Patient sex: M
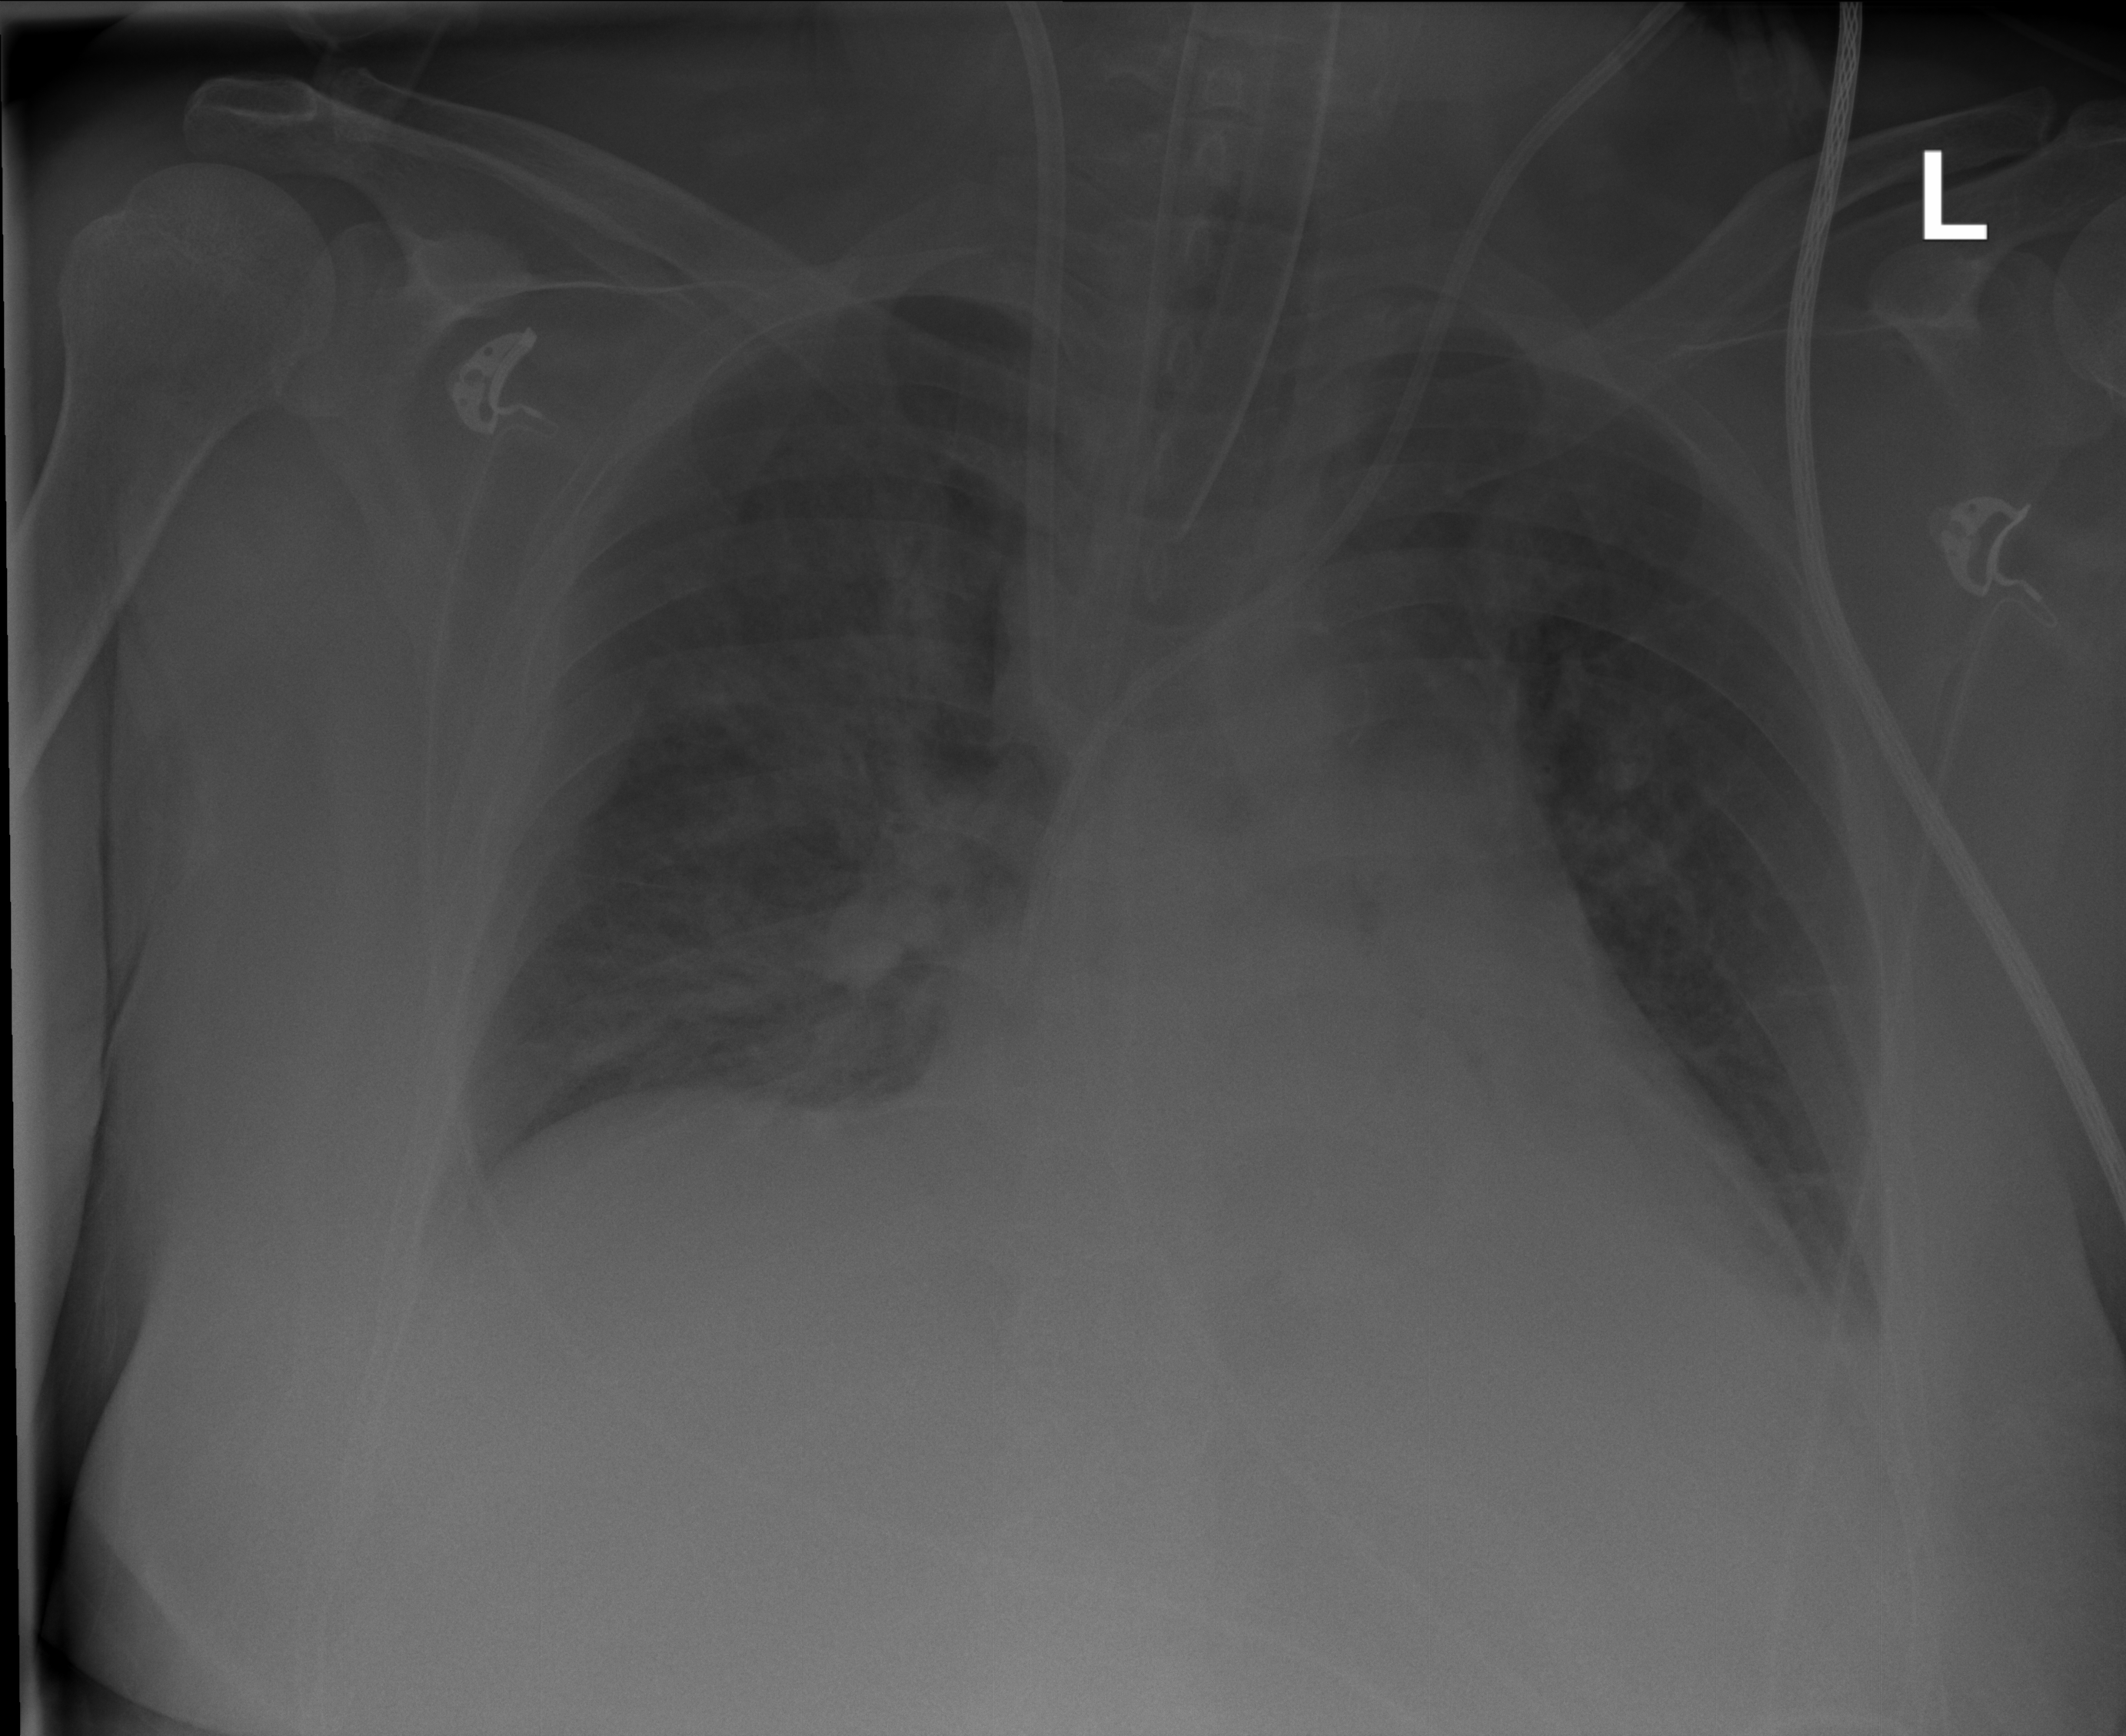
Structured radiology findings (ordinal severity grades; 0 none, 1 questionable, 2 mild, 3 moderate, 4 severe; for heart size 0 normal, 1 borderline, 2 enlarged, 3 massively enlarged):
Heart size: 2
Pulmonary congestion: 3
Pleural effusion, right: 2
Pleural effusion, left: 2
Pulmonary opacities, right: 3
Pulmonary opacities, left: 3
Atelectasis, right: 3
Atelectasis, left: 3